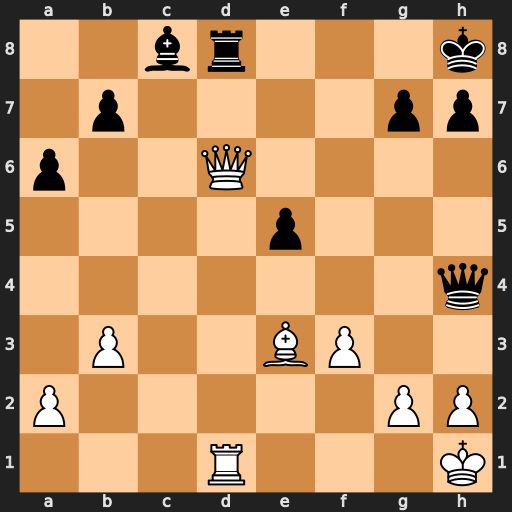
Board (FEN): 2br3k/1p4pp/p2Q4/4p3/7q/1P2BP2/P5PP/3R3K
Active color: w
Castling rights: -
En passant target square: -
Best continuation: Qxd8+ Qxd8 Rxd8#